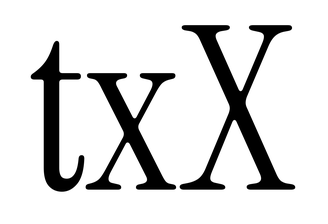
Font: InstrumentSerif-Regular